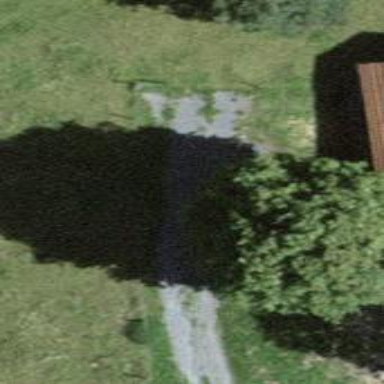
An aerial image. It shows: Path.